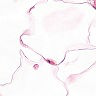
Metastatic tissue present: no